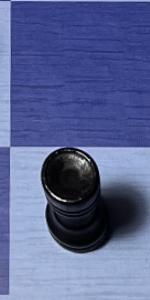
Label: Rook_Black